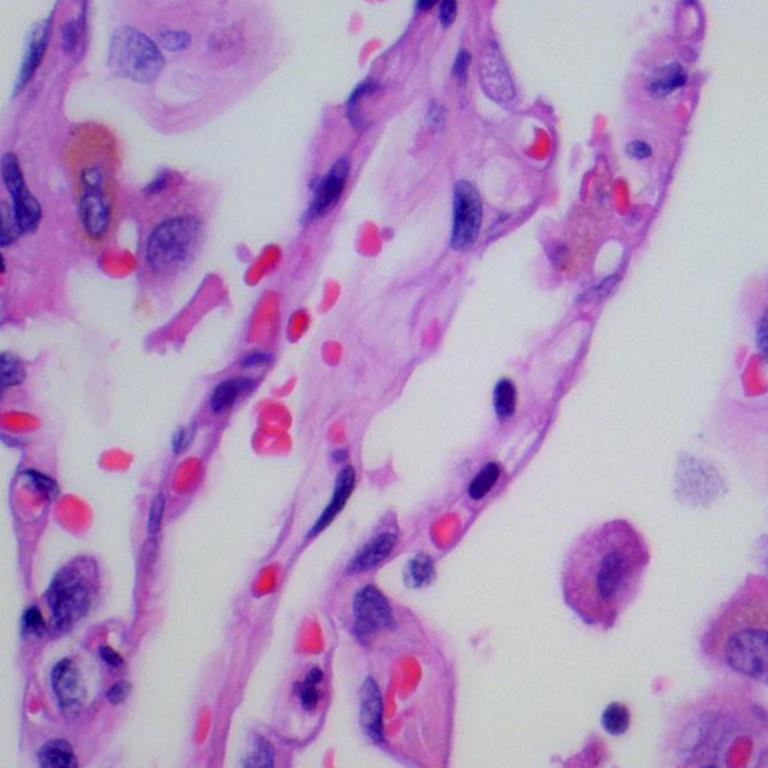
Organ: lung
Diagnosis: benign